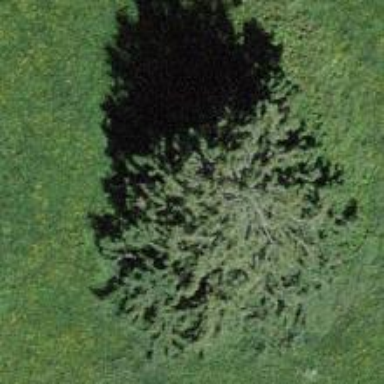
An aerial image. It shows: Single tag "natural: tree."